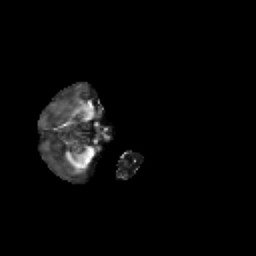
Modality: FA
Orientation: axial
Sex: female
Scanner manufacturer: siemens
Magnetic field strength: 3 T
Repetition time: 5 s
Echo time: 0.071 s